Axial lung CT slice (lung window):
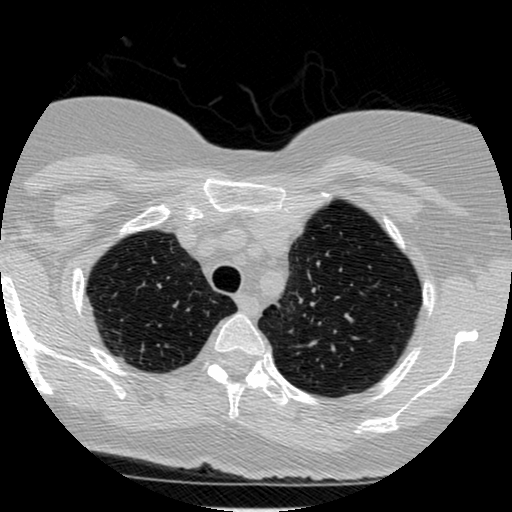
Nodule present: no